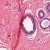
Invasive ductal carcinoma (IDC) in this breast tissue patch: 0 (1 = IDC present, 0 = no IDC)